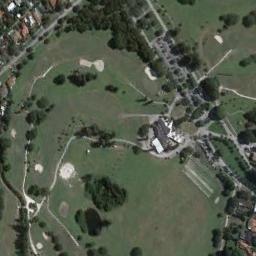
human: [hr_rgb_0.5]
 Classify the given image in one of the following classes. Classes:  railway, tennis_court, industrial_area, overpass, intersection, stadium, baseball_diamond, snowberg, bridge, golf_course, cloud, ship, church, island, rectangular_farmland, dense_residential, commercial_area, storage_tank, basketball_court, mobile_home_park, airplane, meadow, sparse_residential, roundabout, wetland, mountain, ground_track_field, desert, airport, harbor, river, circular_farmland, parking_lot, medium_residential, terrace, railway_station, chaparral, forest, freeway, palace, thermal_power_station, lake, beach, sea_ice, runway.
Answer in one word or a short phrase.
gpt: golf_course